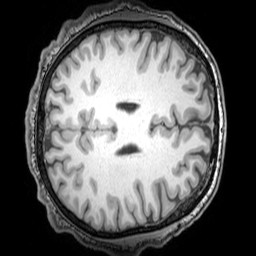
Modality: T1w
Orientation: axial
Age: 25
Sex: male
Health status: healthy
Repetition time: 0.081 s
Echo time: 0.037 s